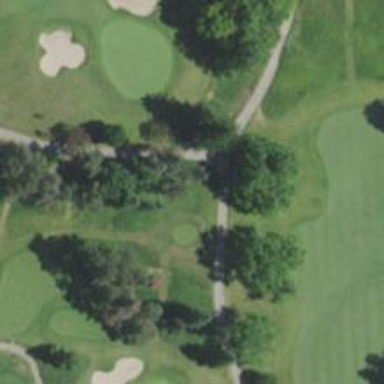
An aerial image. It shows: Service road used as golf cart path.